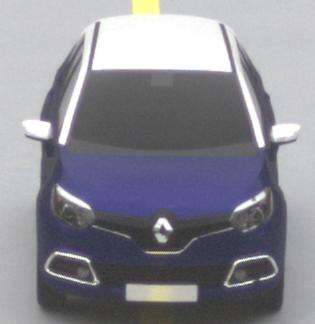
Make: Renault
Model: Captur ENERGY TCe 90
Detailed model: Captur (I)
Model produced from: 2013/06
Model produced until: 2015/05
Doors: 5
Color: blue
Road condition: dry road
Daytime: midday
Contrast: low contrast